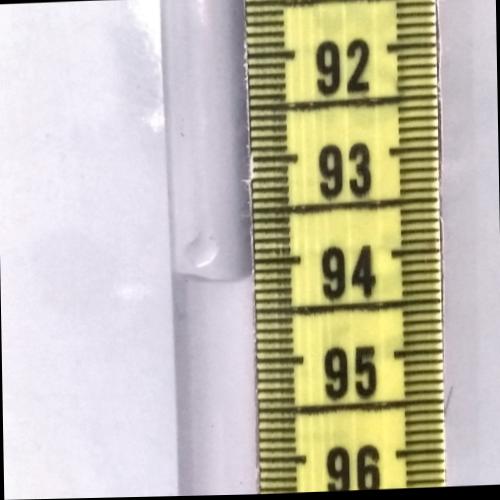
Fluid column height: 94.2 cm